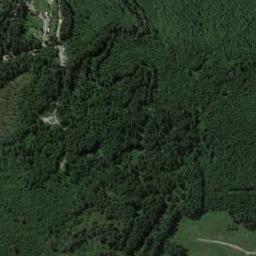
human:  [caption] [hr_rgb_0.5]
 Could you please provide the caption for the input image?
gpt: The forest is next to the grass and a road .

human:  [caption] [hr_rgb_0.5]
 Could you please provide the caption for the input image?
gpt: A large dense mixed dark green and light green forest and there are several curved road in the forest .

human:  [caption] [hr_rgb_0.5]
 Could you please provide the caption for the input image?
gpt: This is a dense forest .

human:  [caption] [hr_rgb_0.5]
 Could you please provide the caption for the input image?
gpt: The forest has some lawns and a lot of dense dark green trees of different types and some roads go through the forest .

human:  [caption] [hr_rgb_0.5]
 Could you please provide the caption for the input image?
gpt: A forest with many green trees .